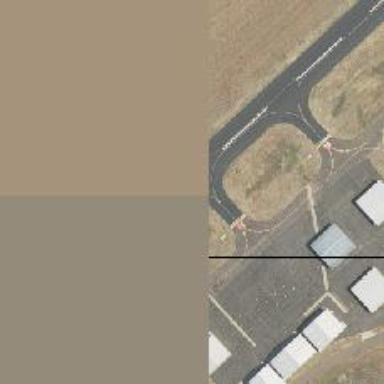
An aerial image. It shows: View of taxiway at the airport.